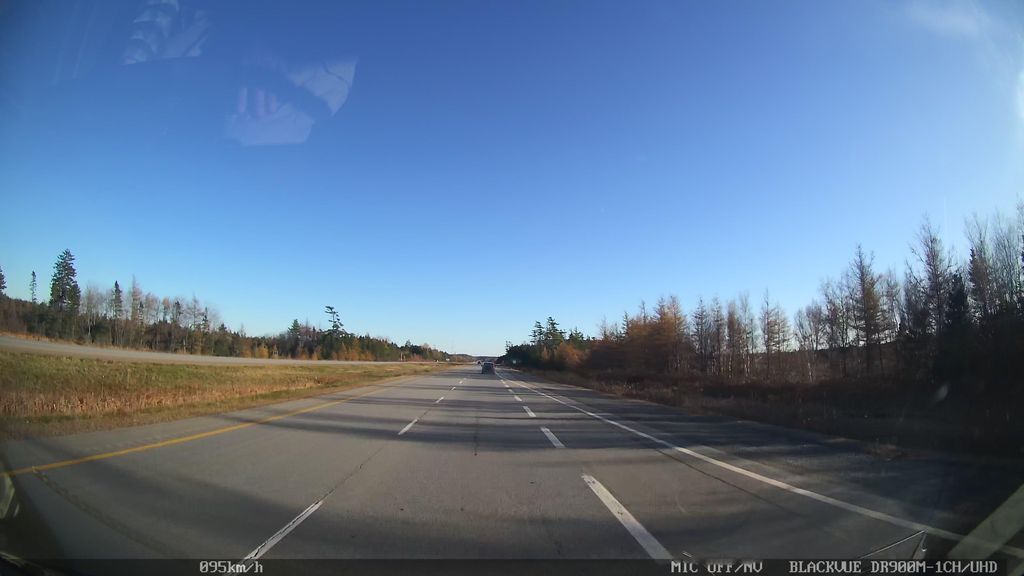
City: halifax